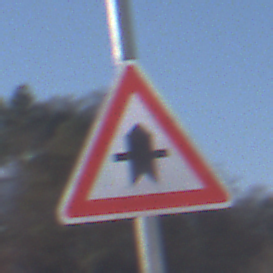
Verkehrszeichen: Vorfahrt
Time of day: MorningAfternoon
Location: Outdoor (Nature)
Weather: PartlyCloudy
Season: Winter
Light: Natural